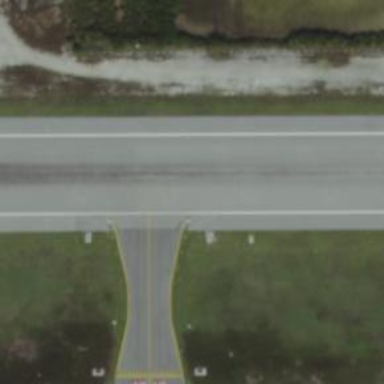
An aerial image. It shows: View of taxiway at the airport.